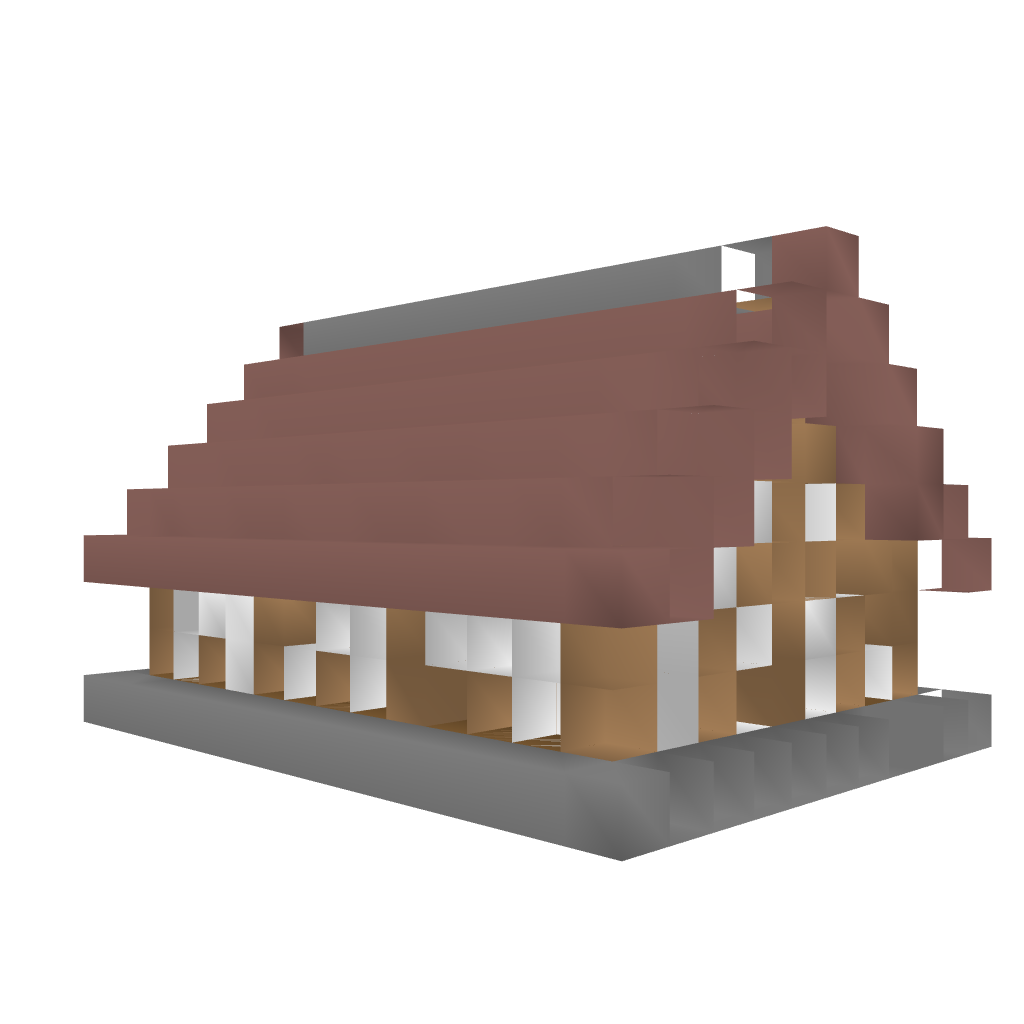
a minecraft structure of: Small Medieval House bad low quality